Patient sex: F
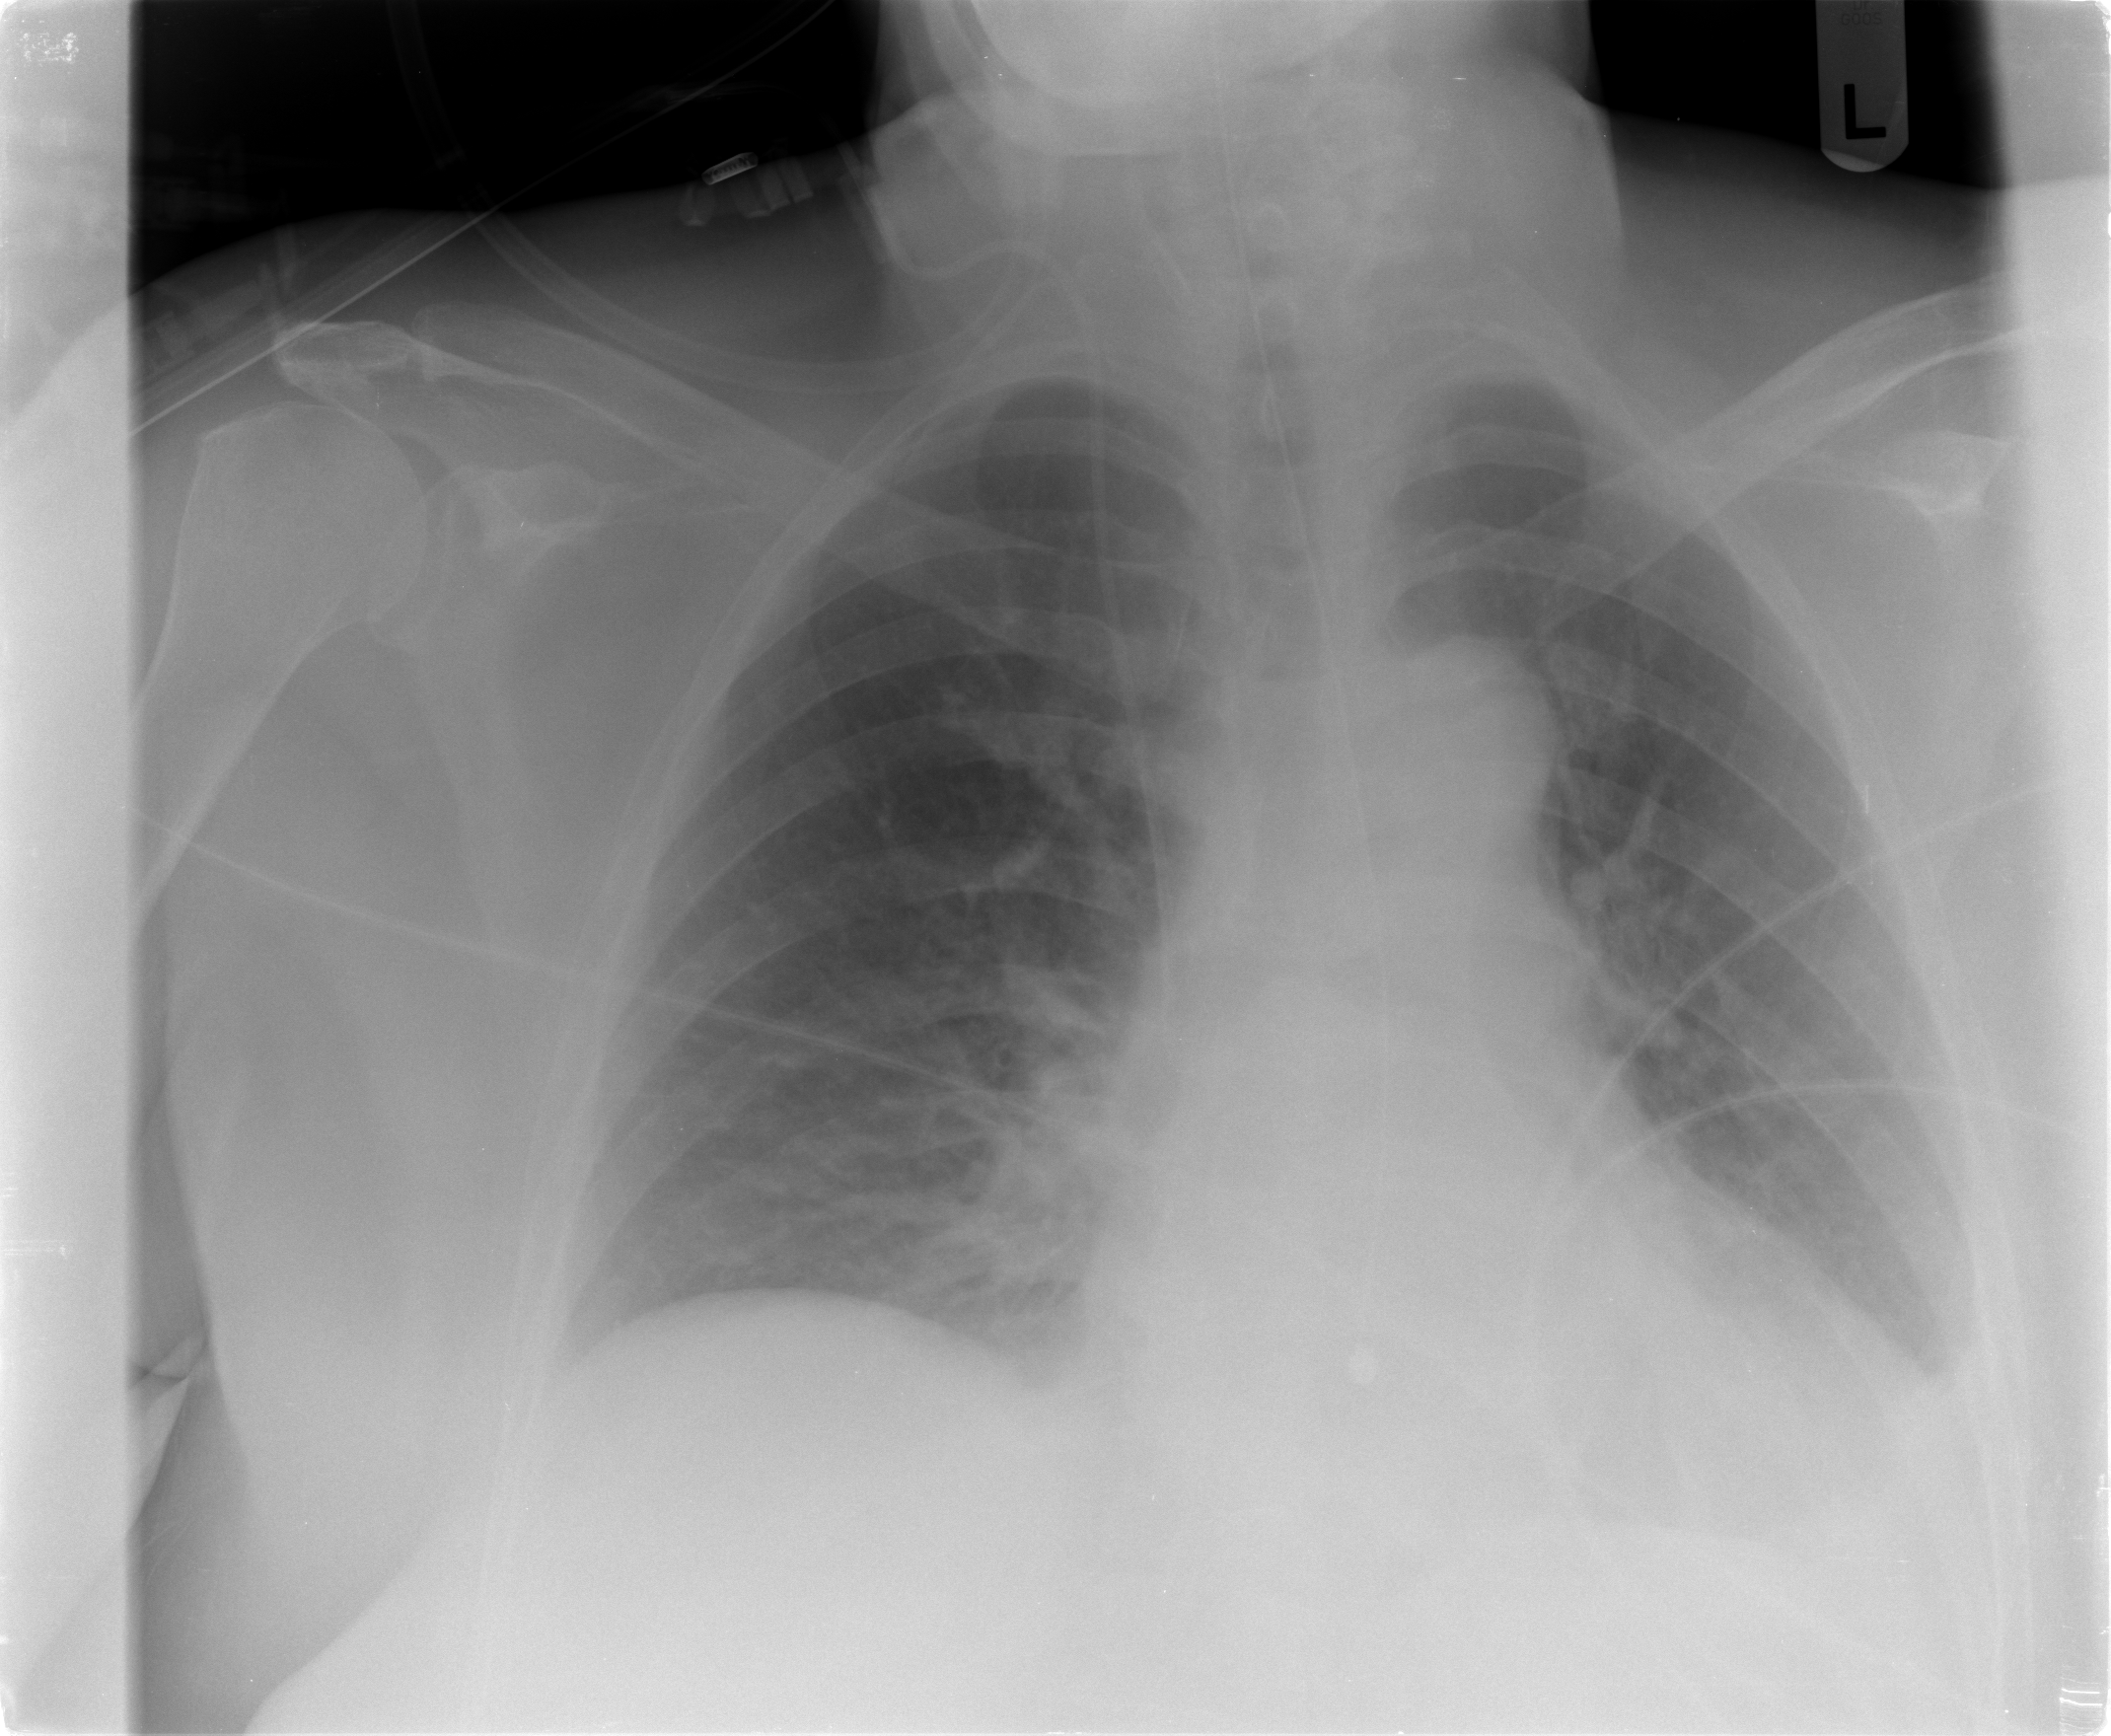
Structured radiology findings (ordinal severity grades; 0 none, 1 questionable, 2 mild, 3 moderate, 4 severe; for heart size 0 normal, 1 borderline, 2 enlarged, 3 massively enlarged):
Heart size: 1
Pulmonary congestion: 0
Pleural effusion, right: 0
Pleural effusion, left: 1
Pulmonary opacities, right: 0
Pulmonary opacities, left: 0
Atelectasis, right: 0
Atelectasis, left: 0